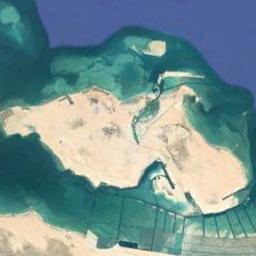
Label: island